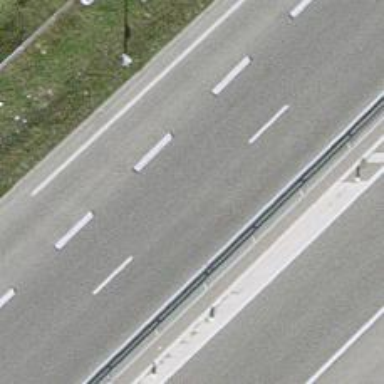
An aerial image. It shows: Asphalt trunk motorway.